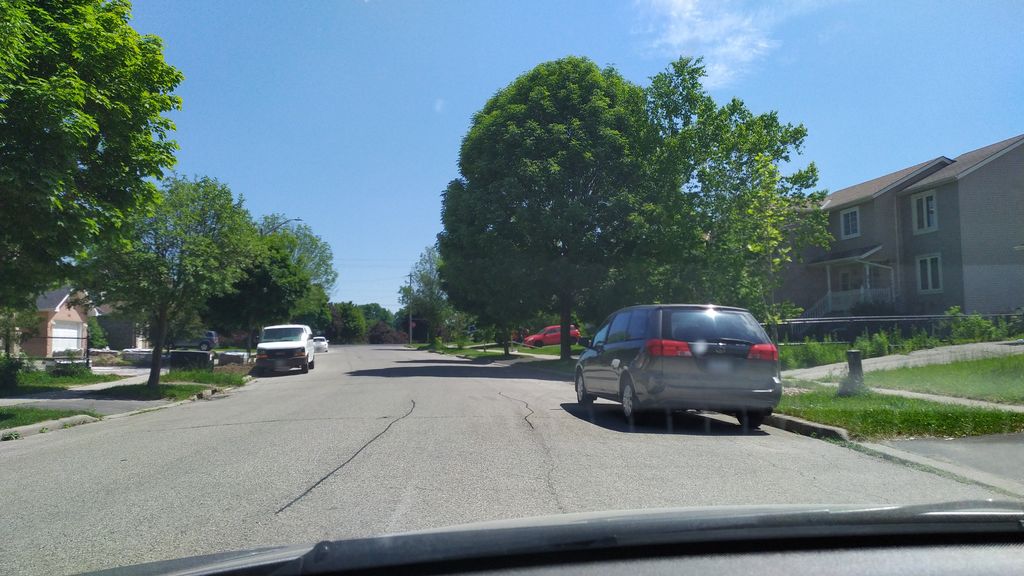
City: kitchener-waterloo